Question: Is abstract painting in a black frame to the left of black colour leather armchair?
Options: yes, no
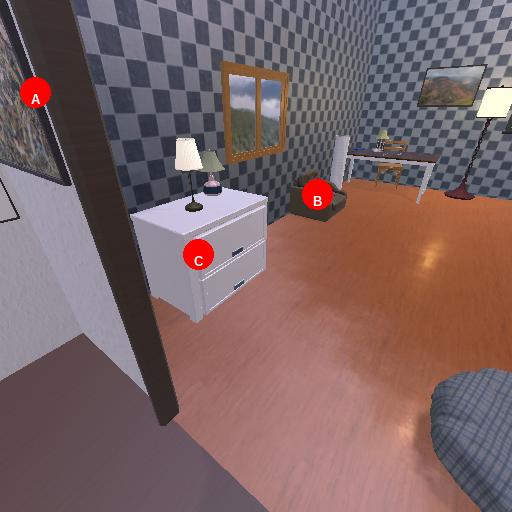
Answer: yes